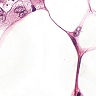
Metastatic tissue present: yes